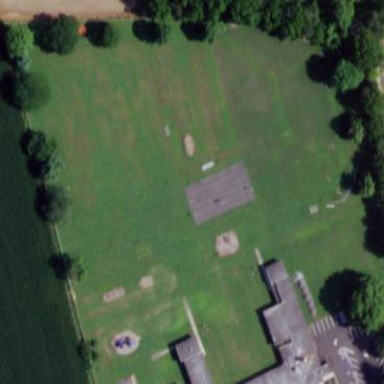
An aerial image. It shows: Recreation ground.